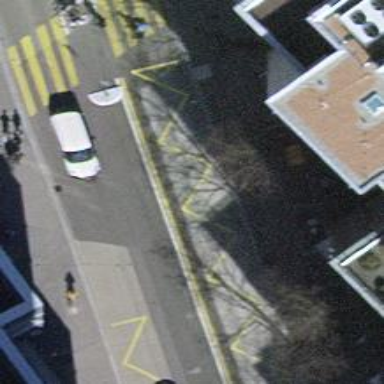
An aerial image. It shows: Trolleybus stop position for public transport.